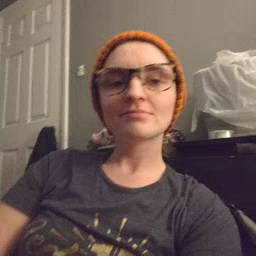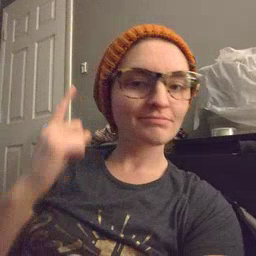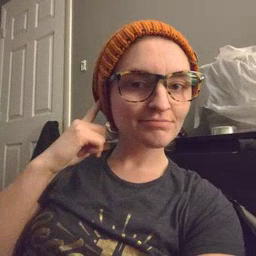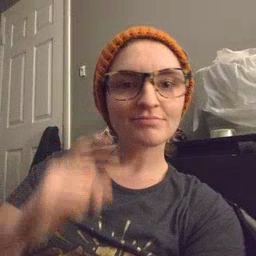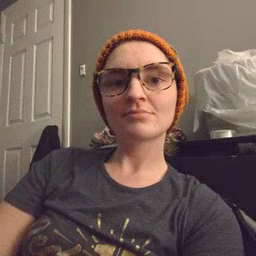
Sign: ear